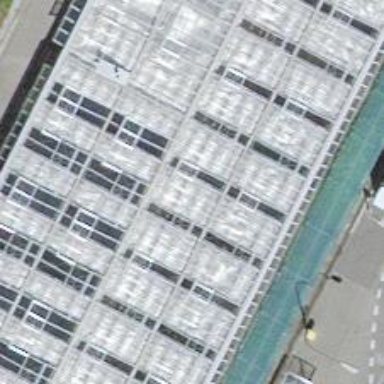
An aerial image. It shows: Garden center shop.